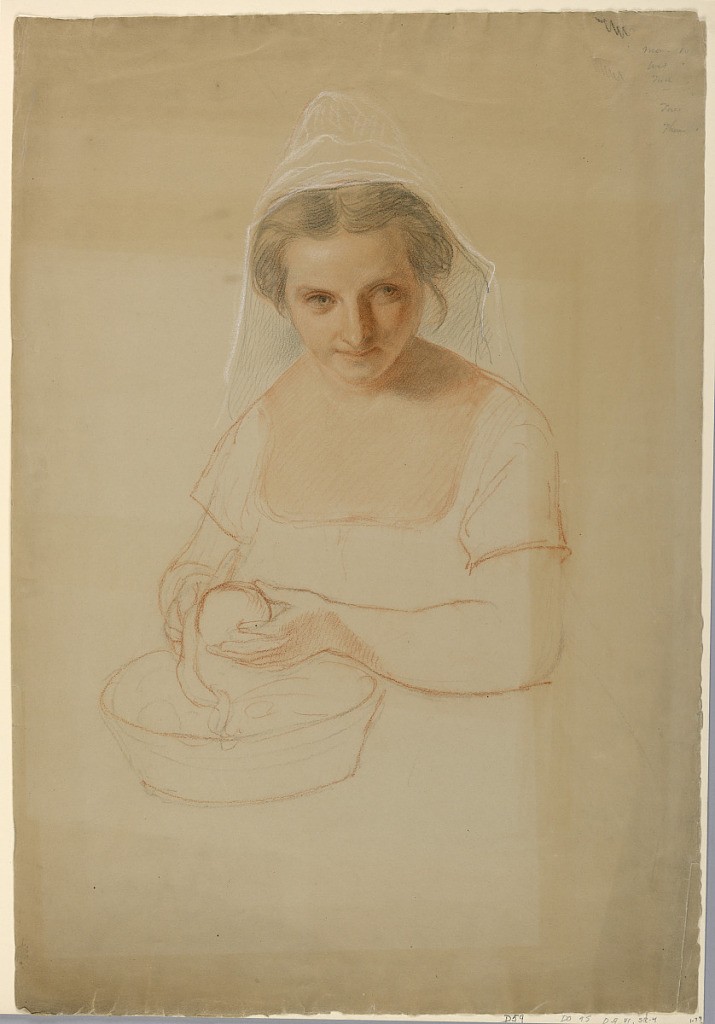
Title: Katrina Van Tassel, Study for The Legend of Sleepy Hollow
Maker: Daniel Huntington, American, 1816–1906
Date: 1861
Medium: Pastel crayon on grey paper
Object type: Drawing
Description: Portrait of a woman peeling an apple, seen frontally, with a veil covering her hair.